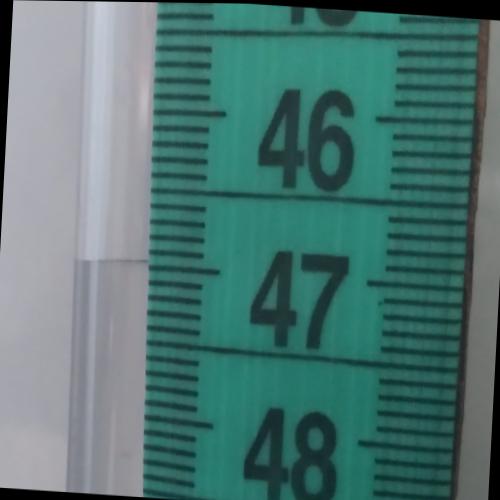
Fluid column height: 47.0 cm